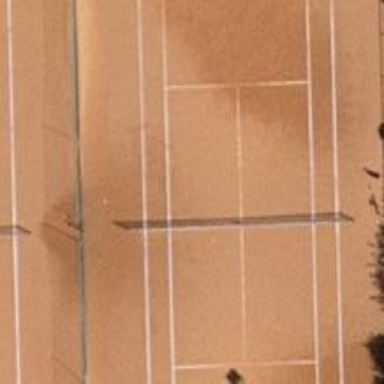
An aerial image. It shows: Tennis court on pitch designated for leisure land.